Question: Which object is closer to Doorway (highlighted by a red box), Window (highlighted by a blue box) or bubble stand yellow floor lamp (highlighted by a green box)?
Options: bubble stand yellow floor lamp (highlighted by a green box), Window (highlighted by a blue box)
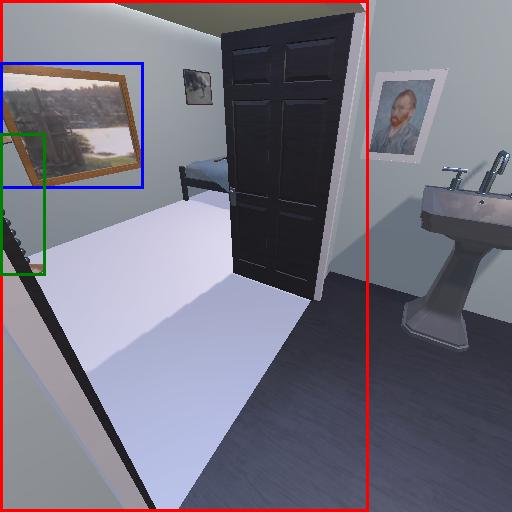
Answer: bubble stand yellow floor lamp (highlighted by a green box)